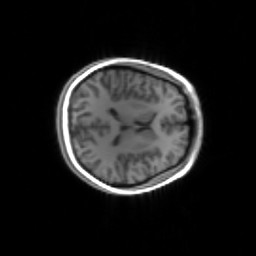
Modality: inplaneT1
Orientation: axial
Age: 21
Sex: female
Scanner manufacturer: siemens
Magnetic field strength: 3 T
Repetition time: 1.2 s
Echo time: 0.00251 s